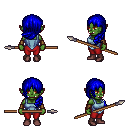
a pixel art fantasy rpg character, female body template, orc, green skin, blue vest, red pants, blue left-swept hairstyle, cloth bracers, maroon shoes, spear, four views (front, back, left, right), 2x2 character sprite sheet, small pixel art, hard edges, no anti-aliasing